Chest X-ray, PA view. Patient: 34 years old, sex M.
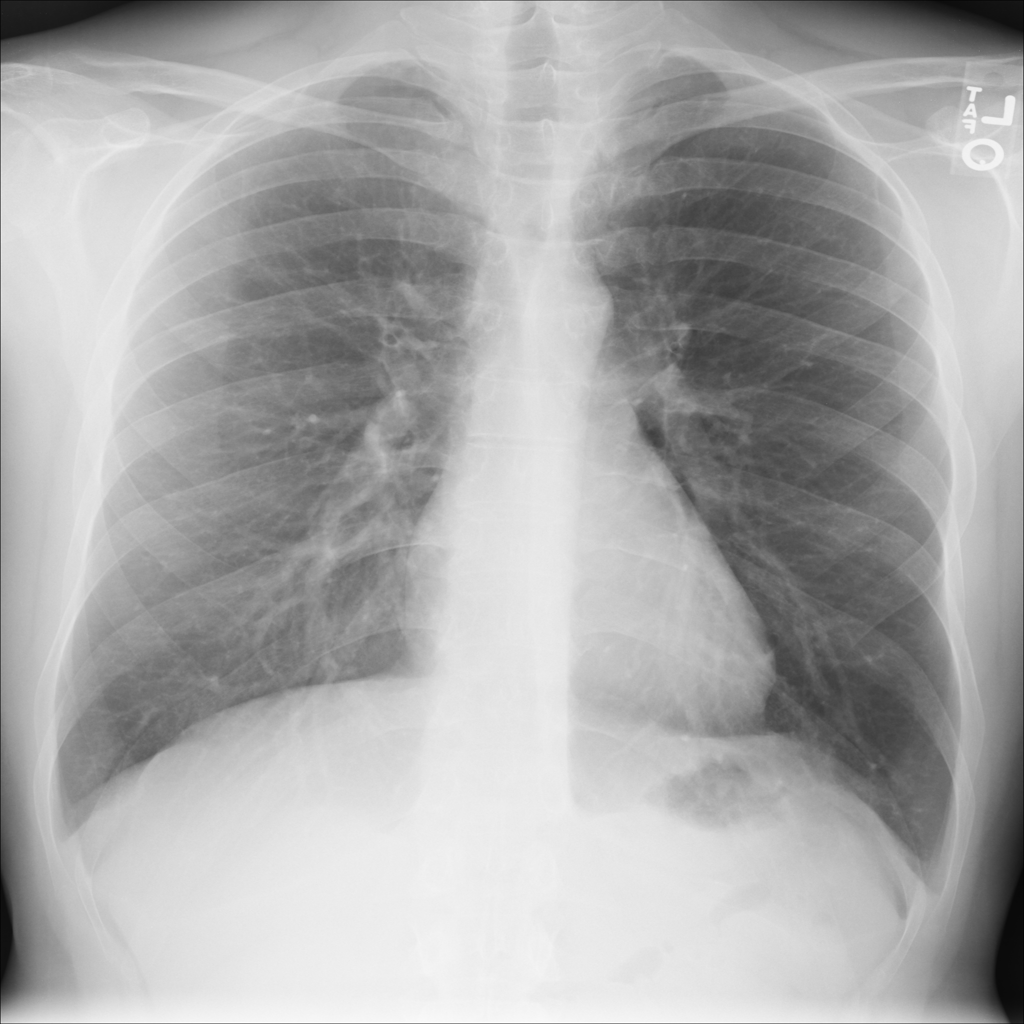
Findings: No Finding